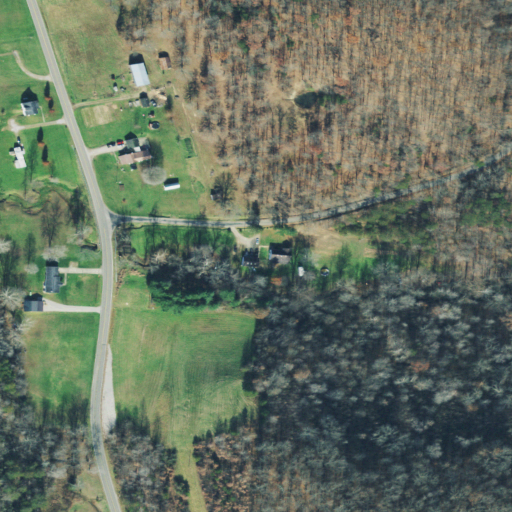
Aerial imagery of valley in Ohio named Andrew Hollow containing deciduous forest, open development, low intensity development, mixed forest, pasture, grassland, shrub, and medium intensity development